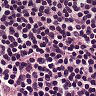
Metastatic tissue present: no